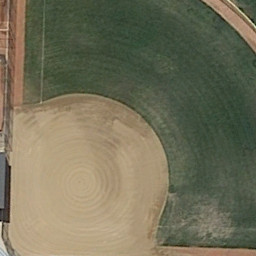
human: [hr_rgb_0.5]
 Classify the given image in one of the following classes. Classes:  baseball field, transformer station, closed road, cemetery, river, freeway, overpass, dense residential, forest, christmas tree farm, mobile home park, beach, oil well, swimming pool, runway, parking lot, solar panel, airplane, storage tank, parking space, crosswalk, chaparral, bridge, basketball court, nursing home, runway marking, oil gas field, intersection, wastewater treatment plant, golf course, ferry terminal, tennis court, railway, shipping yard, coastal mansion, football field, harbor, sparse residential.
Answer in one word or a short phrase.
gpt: baseball field